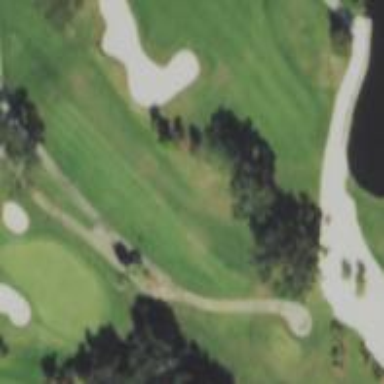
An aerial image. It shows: Grass area designated as golf tee.